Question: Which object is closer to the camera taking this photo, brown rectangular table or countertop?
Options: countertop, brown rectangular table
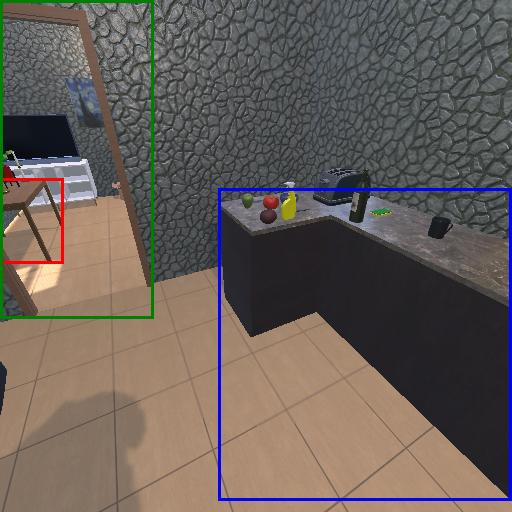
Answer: countertop